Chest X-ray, PA view. Patient: 55 years old, sex M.
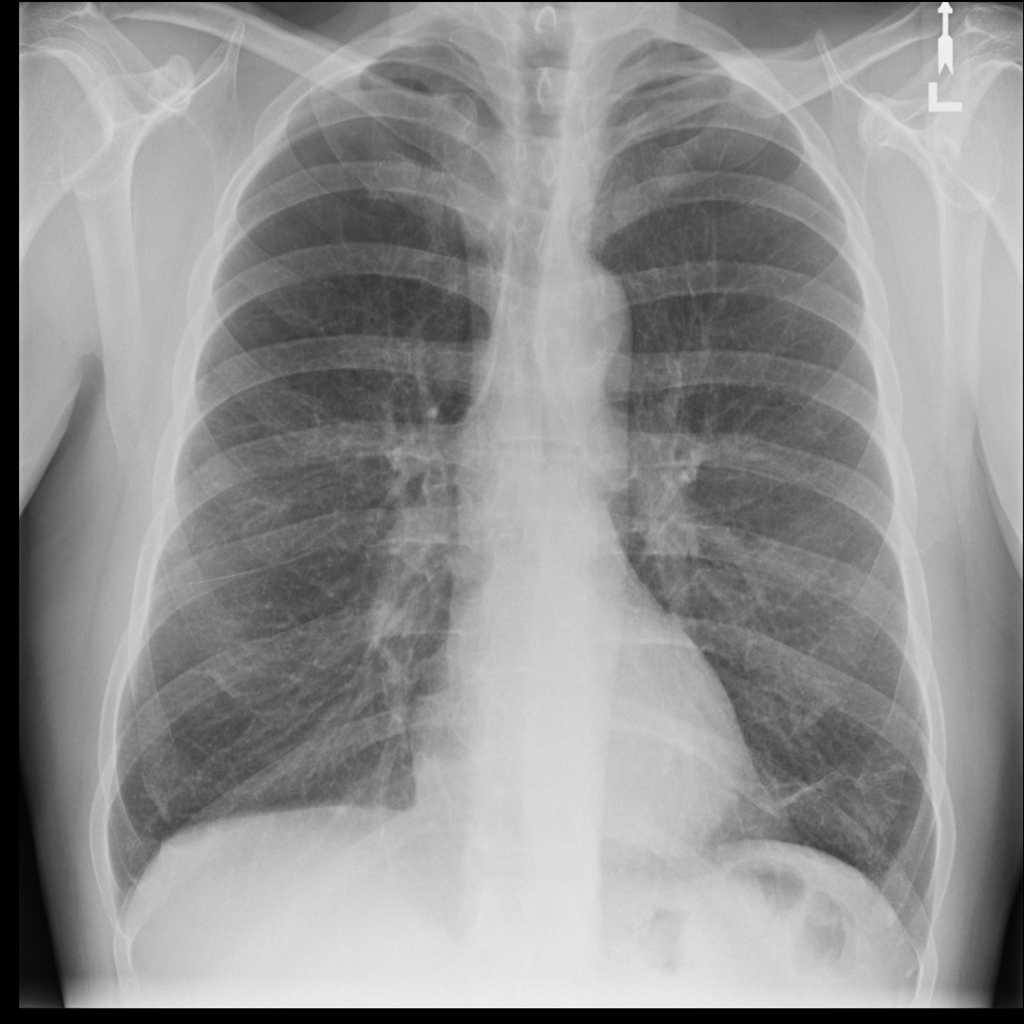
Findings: Fibrosis, Infiltration